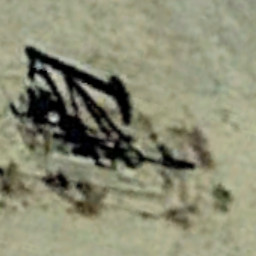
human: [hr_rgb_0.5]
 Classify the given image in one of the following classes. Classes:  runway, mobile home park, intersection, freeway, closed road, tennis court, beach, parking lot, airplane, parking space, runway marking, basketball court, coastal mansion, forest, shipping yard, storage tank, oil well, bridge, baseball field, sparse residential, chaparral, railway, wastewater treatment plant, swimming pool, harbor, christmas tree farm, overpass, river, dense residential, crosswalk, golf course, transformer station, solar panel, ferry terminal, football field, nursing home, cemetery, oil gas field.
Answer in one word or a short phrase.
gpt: oil well